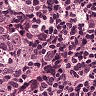
Metastatic tissue present: no